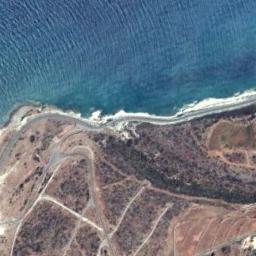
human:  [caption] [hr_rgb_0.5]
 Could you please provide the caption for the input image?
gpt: There are turquoise water and green grass and many roads by the beach .

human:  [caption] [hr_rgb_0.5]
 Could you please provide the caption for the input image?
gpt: The beach is composed of blue seawater and a coast with plants .

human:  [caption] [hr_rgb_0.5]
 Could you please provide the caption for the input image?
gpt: The type of beach is rocky coast and some roads are on the beach .

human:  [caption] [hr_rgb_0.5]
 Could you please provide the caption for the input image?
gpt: The sea by the beach is blue .

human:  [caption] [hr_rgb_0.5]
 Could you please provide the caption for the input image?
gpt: The grass is beside the beach .